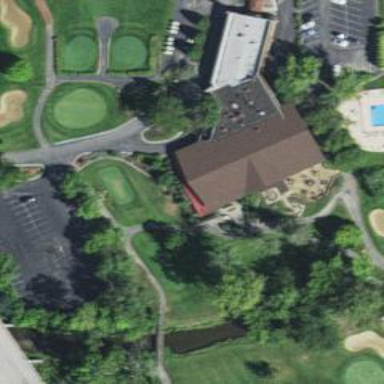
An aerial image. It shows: Golf clubhouse.